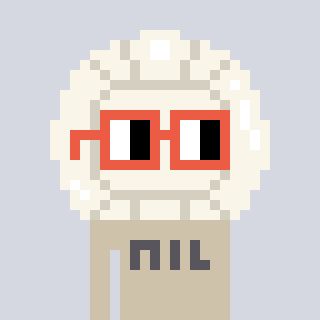
a pixel art character with square orange glasses, a volleyball-shaped head and a bege-colored body on a cool background